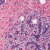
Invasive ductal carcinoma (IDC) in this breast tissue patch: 0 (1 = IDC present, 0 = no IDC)